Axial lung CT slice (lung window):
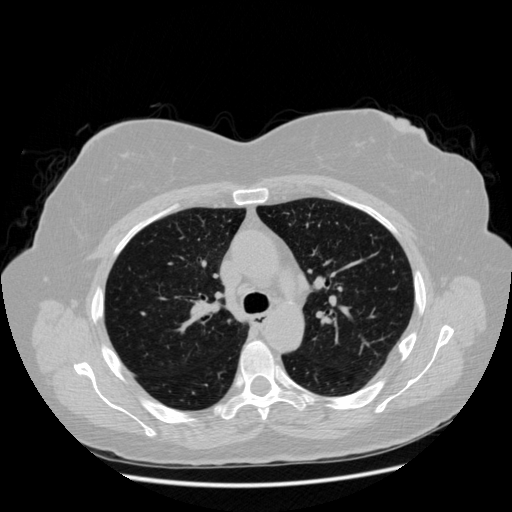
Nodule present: no